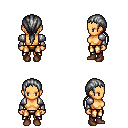
a pixel art fantasy rpg character, female body template, human, tanned skin, steel arm armor, gold greaves, gray ponytail hairstyle, brown shoes, four views (front, back, left, right), 2x2 character sprite sheet, small pixel art, hard edges, no anti-aliasing